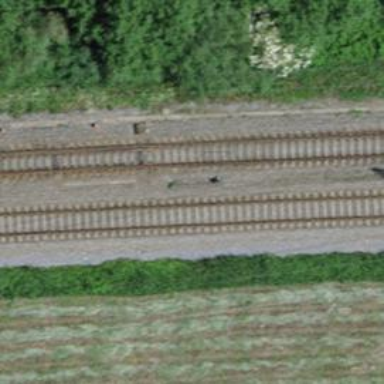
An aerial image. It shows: Railway switch.